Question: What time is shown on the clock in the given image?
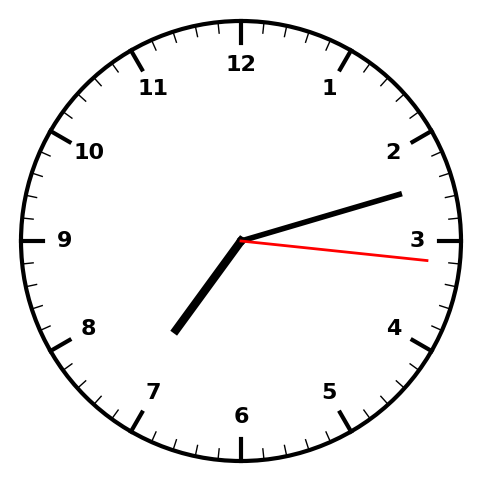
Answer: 07:12:16